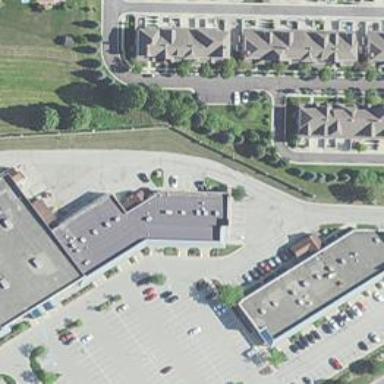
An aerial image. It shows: Veterinary facility.